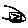
Label: square